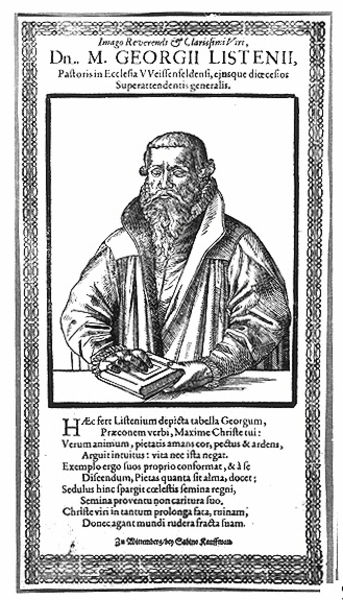
Titel: Bildnis des Georg List
Künstler: Sabine Kauffmann
Institution: (Seriendruck)
Schlagwörter: hand, mann, umhang, weiß, finger, frisur, grau, haar, nase, schwarz, tisch, zeichnung, blick, ornament, alt, bart, augen, gesicht, halten, kragen, rahmen, vollbart, bildnis, herr, hände, portrait, porträt, kirche, gewand, haare, mantel, kaufmann, blatt, pferd, perücke, holzschnitt, schrift, papier, leiste, rahmung, grafik, graphik, rand, schnäuzer, inschrift, dekor, verzierung, robe, buch, ringe, groß, druck, druckgraphik, lithographie, schnitt, schraffur, holzstich, radierung, stich, titel, seite, schwarzweiß, text, literatur, wissenschaftler, buchdruck, talar, schreiben, gedicht, pastor, gelehrter, kupferstich, fraktur, lettern, georg, traktat, latein, lateinisch, majuskel, listen, theologe, ecclesia, wissen, krgen, antiqua, loken, listenii, m. georg, h, hd, haec, georgii, schube, fere, listenium, textlegende